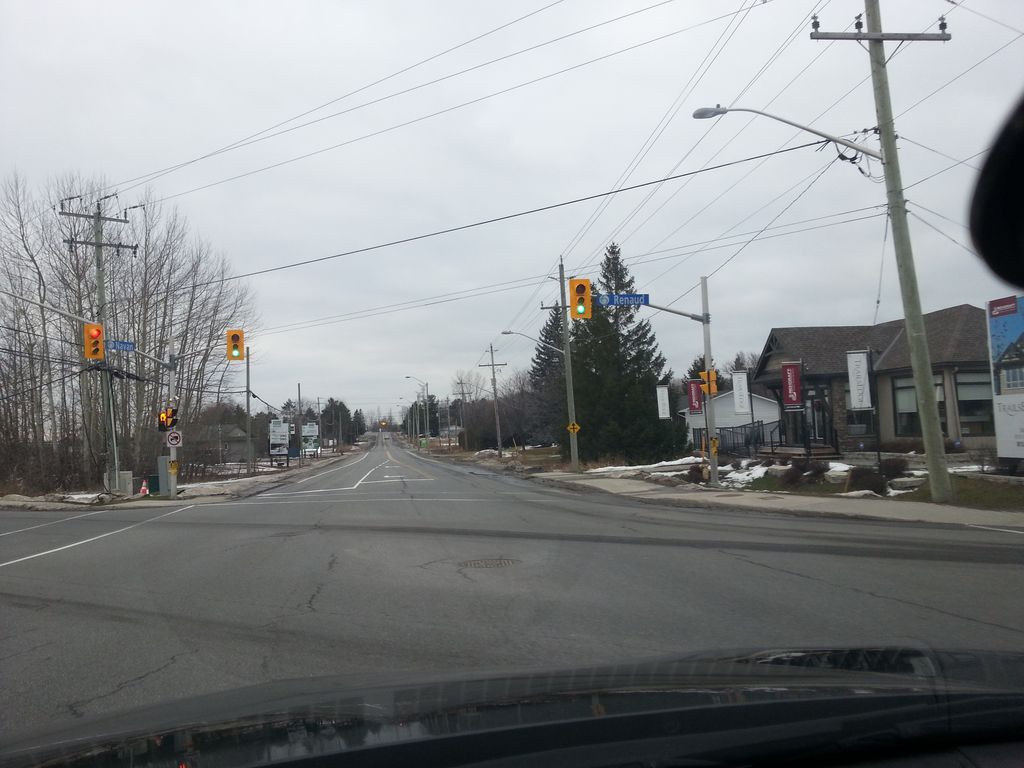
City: ottawa-gatineau